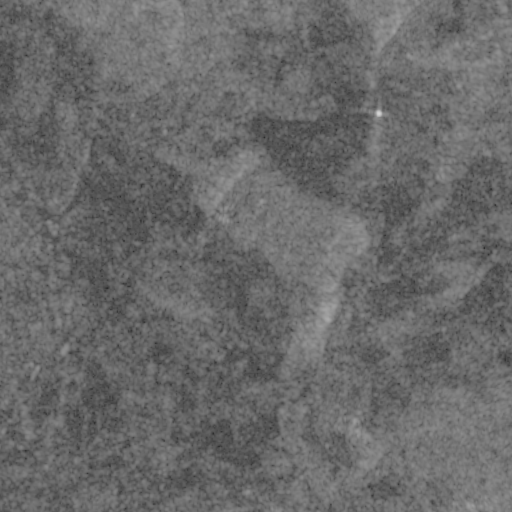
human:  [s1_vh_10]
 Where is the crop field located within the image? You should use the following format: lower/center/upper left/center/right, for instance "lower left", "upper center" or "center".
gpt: The crop field is located in the upper right of the image.
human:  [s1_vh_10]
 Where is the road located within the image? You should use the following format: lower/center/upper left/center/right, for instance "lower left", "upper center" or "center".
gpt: There is no road in the image.

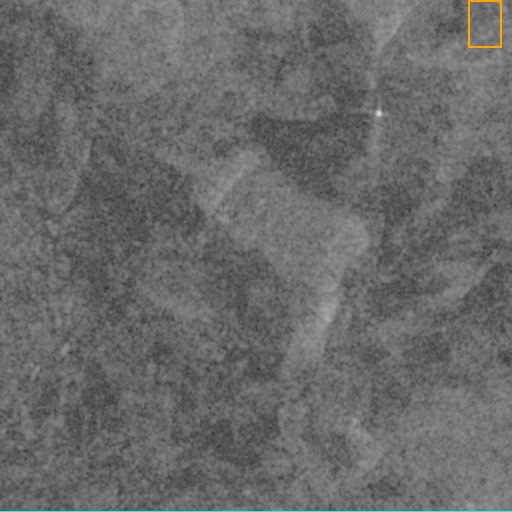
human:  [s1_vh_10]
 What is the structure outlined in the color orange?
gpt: The structure outlined in orange is a crop field.
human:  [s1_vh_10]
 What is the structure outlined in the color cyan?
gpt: The structure outlined in cyan is a quarry.
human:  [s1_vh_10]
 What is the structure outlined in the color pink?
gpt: There is no pink outline.